Field crop: tomato
Growth stage: 1
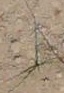
Species: cyperus